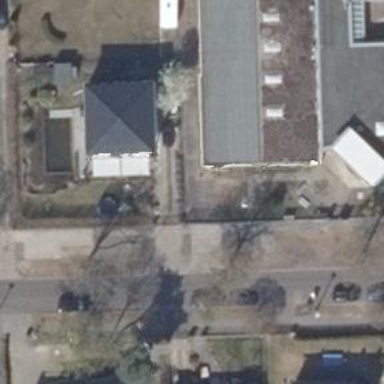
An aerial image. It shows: Driveway with concrete plates as its surface.